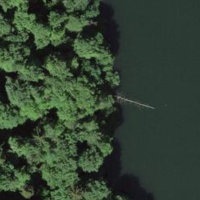
EUNIS habitat code: 44
Species observed at this site:
Corvus corone
Cyanistes caeruleus
Anas platyrhynchos
Parus major
Erithacus rubecula
Milvus milvus
Dendrocopos major
Regulus regulus
Fringilla coelebs
Corvus corax
Sylvia atricapilla
Turdus merula